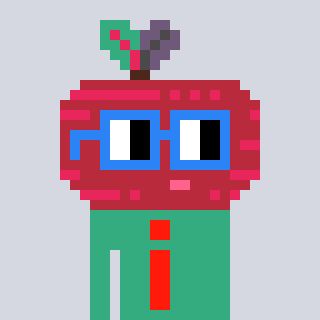
a pixel art character with square blue glasses, a beet-shaped head and a teal-colored body on a cool background